Question: I have written this test application: it goes through iterations from 0 to 9999, for each integer in the range it calculates some useless but calculation-intensive function. As a result the program outputs the sum of function values. To make it run on several threads I'm using InterlockedIncrement - if after increment the iteration number is <10000 then a thread processes this iteration, otherwise it terminates.
I am wondering why it is not scaling as well as I would like it to. With 5 threads it runs 8s versus 36s with a single thread. This gives ~4.5 scalability. During my experiments with OpenMP (on slightly different problems) I was getting much better scalability.
The source code is shown below.
I am running Windows7 OS on a Phenom II X6 desktop. Don't know what other parameters might be relevant.
Could you please help me explain this sub-optimal scalability?
Many thanks.
'''
#include <boost/thread.hpp>
#include <boost/shared_ptr.hpp>
#include <boost/make_shared.hpp>
#include <vector>
#include <windows.h>
#include <iostream>
#include <cmath>
using namespace std;
using namespace boost;
struct sThreadData
{
sThreadData() : iterCount(0), value( 0.0 ) {}
unsigned iterCount;
double value;
};
volatile LONG g_globalCounter;
const LONG g_maxIter = 10000;
void ThreadProc( shared_ptr<sThreadData> data )
{
double threadValue = 0.0;
unsigned threadCount = 0;
while( true )
{
LONG iterIndex = InterlockedIncrement( &g_globalCounter );
if( iterIndex >= g_maxIter )
break;
++threadCount;
double value = iterIndex * 0.<PHONE>;
for( unsigned i = 0; i < 100000; ++i )
value = sqrt( value * log(1.0 + value) );
threadValue += value;
}
data->value = threadValue;
data->iterCount = threadCount;
}
int main()
{
const unsigned threadCount = 1;
vector< shared_ptr<sThreadData> > threadData;
for( unsigned i = 0; i < threadCount; ++i )
threadData.push_back( make_shared<sThreadData>() );
g_globalCounter = 0;
DWORD t1 = GetTickCount();
vector< shared_ptr<thread> > threads;
for( unsigned i = 0; i < threadCount; ++i )
threads.push_back( make_shared<thread>( &ThreadProc, threadData[i] ) );
double sum = 0.0;
for( unsigned i = 0; i < threadData.size(); ++i )
{
threads[i]->join();
sum += threadData[i]->value;
}
DWORD t2 = GetTickCount();
cout << "T=" << static_cast<double>(t2 - t1) / 1000.0 << "s
";
cout << "Sum= " << sum << "
";
for( unsigned i = 0; i < threadData.size(); ++i )
cout << threadData[i]->iterCount << "
";
return 0;
}
'''
Edit:
Attaching sample output of this test program (1 and 5 threads):

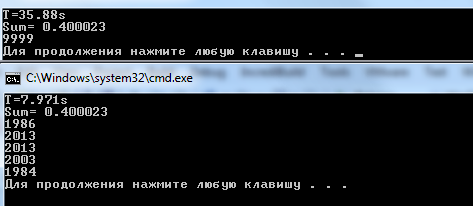
Answer: It turned out the the results can be explained by the fact that my CPU supports the <URL> technology.
> While in Turbo CORE mode, the AMD Phenom™️ II X6 1090T shifts frequency
speed from 3.2GHz on six cores, to 3.6GHz on three cores
So the clock frequencies were not the same in single-threaded mode and multi-threaded mode. I was used to playing aroung with multithreading on CPUs that don't support TurboCore. Below is an image that shows results of
- - - -
Many thanks to people who tried to help.